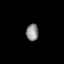
Tissue: lung
Cell type: Others
Senescence score: 0.2134
Nuclear area (px): 205
Mean DAPI intensity: 141.059